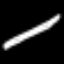
Label: pencil